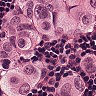
Metastatic tissue present: yes